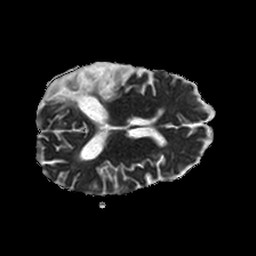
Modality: ADC
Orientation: axial
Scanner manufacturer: philips
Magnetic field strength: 1.5 T
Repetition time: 3.395 s
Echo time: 0.06922 s